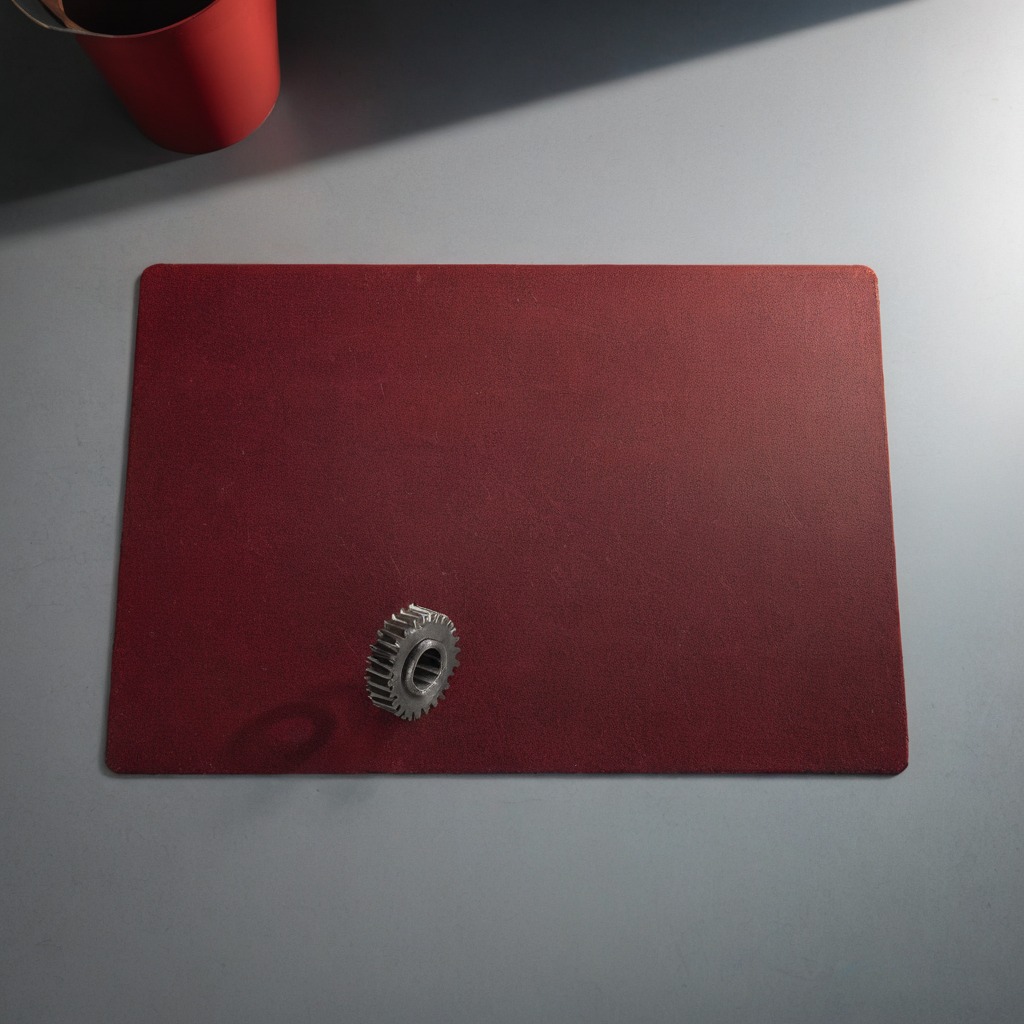
A steel gear with teeth is lying on the clean granite tabletop.